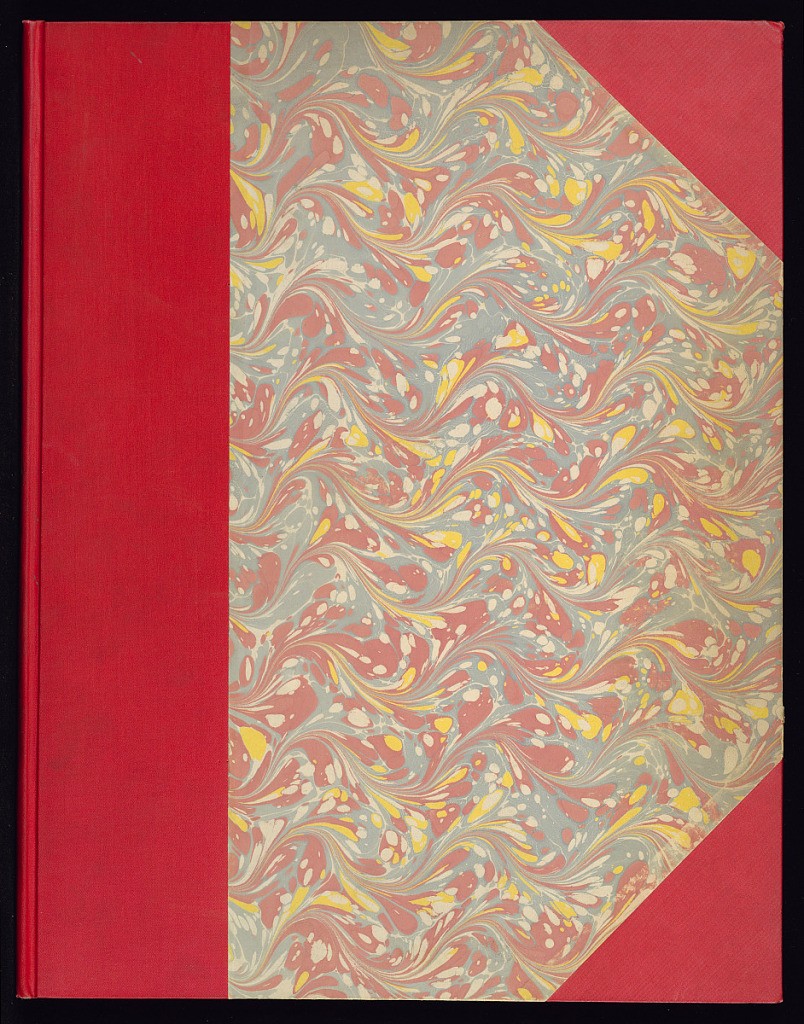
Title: NOUVEAU LIVRE de Principes d’Ornements Particulierement pour trouver un nombre infini de forms qui en dependent. d’Après les Desseins de C. Gillot Peintre du Roy. Gravé par Huquier
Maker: Claude Gillot, French, 1673–1722
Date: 1749–61
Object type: Album
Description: Album of a series of bifurcated grotesque/ arabesque ornament panel designs with a different design on the left and right side of the plate, with a title page and engraved text addressed to the reader, after drawings by Claude Gillot from ca. 1710-20, and published by Huquier in the mid-18th century.